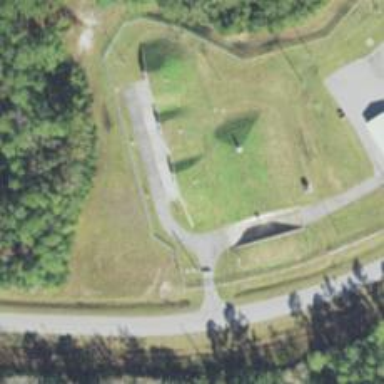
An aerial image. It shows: Military bunker for protection and defense.